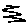
Label: zigzag